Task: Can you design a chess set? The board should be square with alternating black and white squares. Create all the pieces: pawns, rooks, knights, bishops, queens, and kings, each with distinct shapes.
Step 4355:
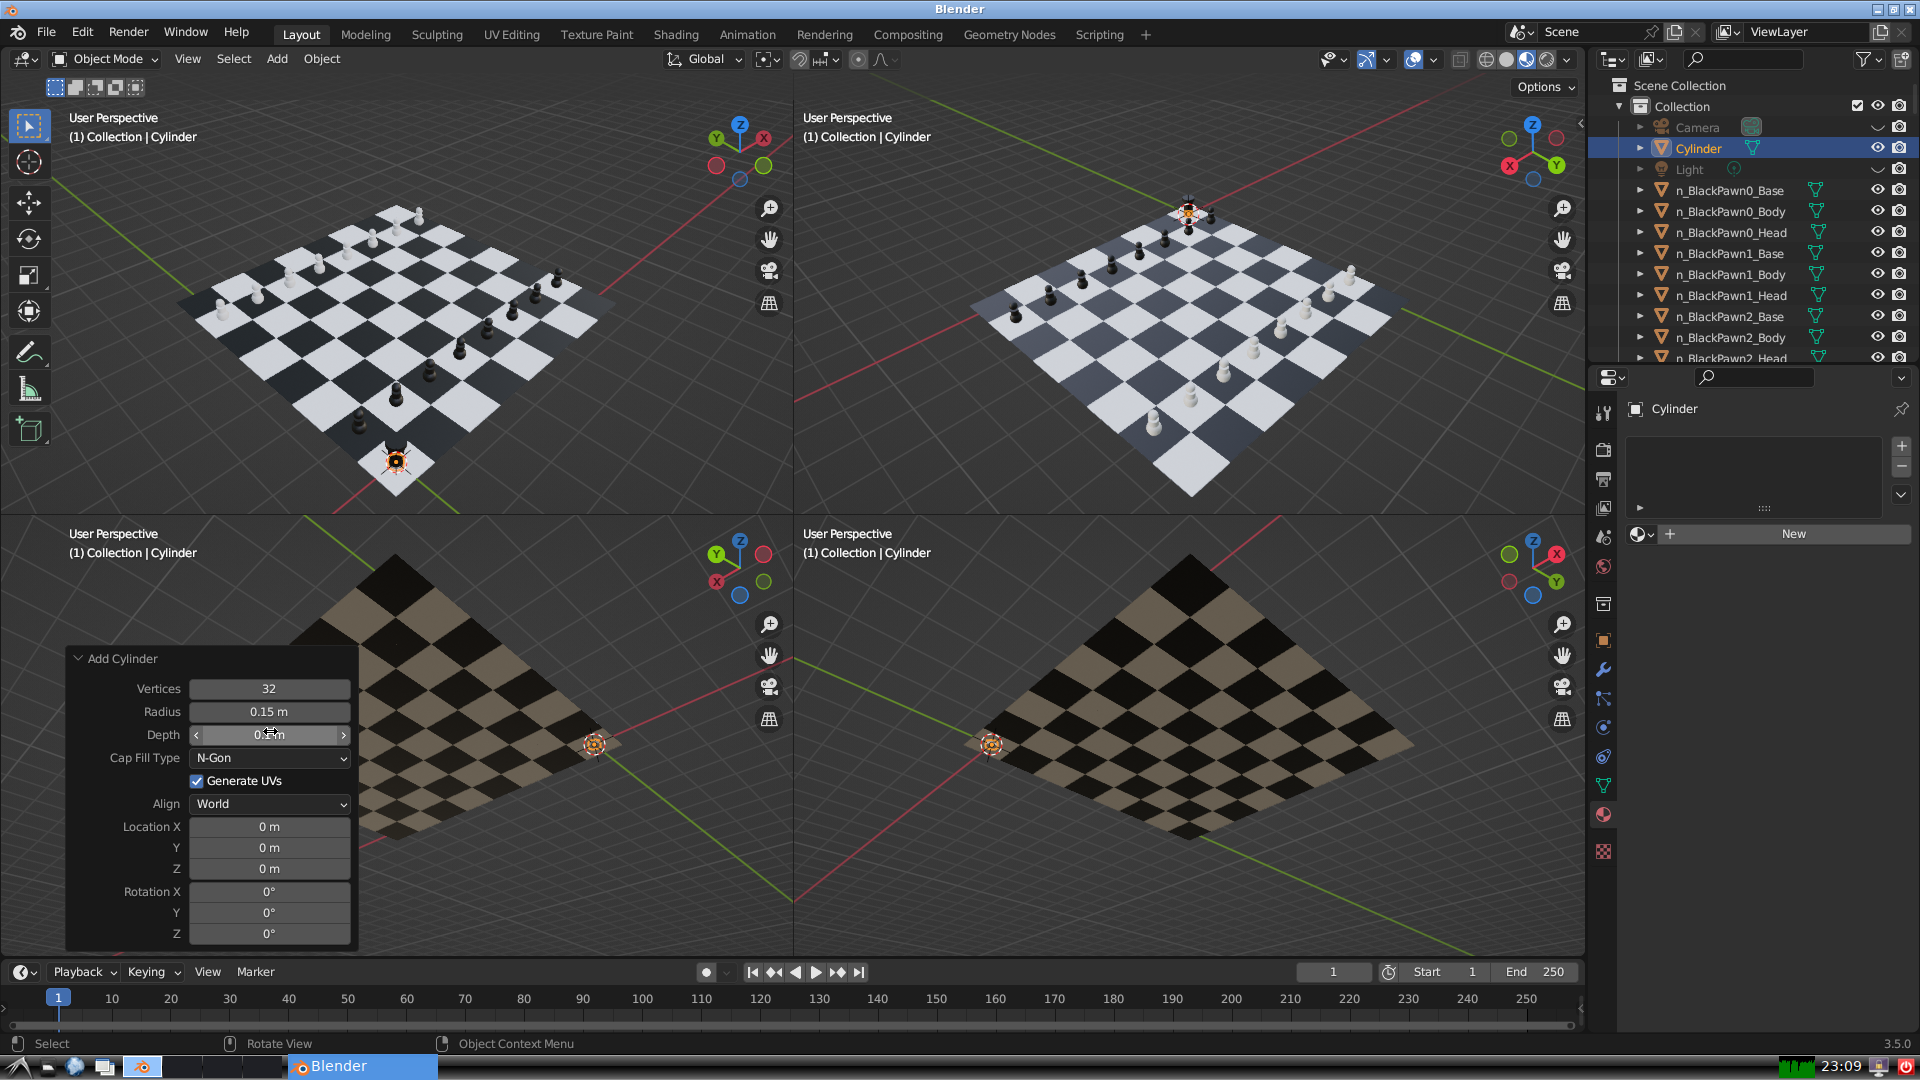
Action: click: no